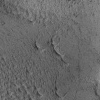
Atmospheric dust classification: not_dusty